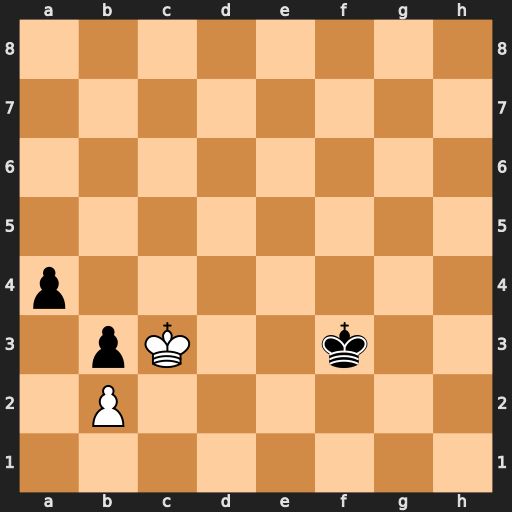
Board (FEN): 8/8/8/8/p7/1pK2k2/1P6/8
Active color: w
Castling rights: -
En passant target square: -
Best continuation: Kb4 a3 Kxa3